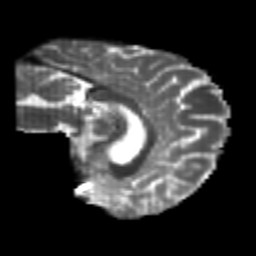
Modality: T2w
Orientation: sagittal
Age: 22
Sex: female
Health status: healthy
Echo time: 0.074 s